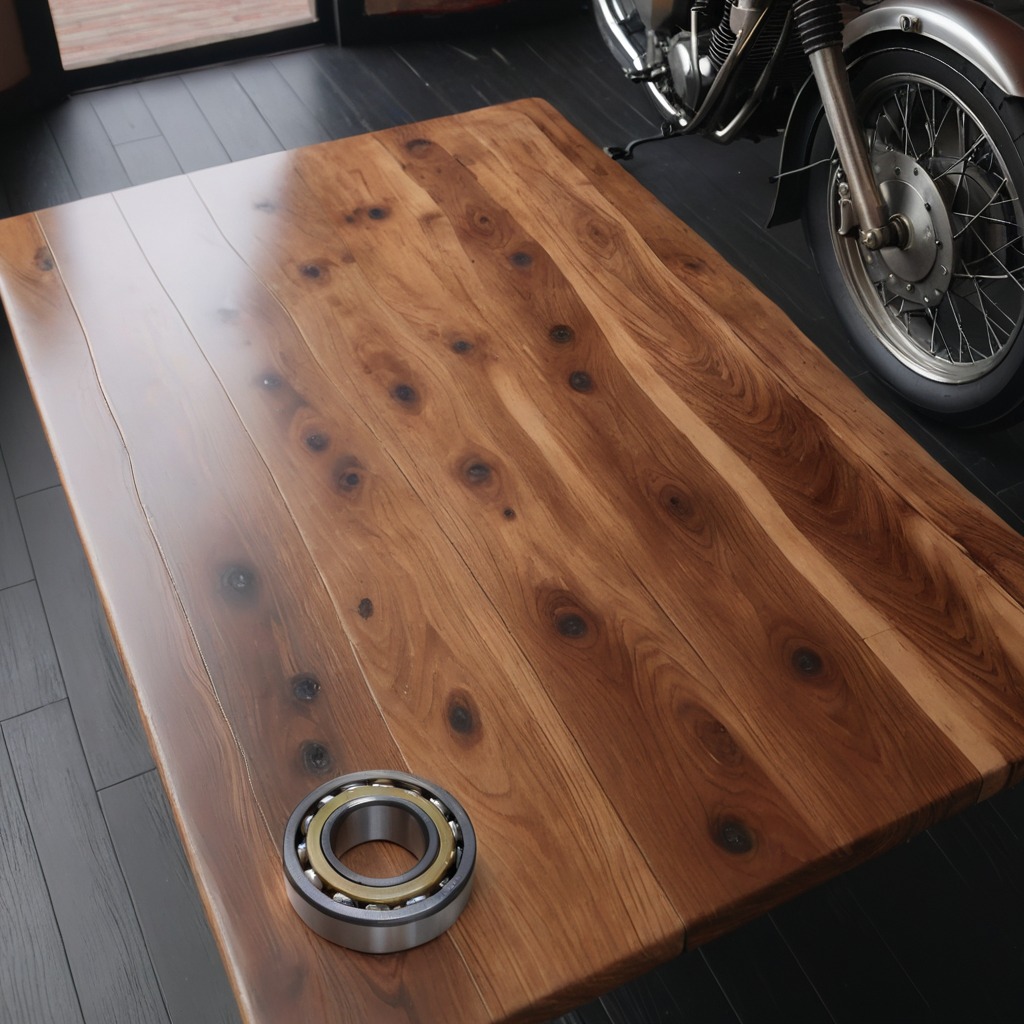
A metal ball bearing is lying on the oil-spilled wooden table in a vintage motorcycle garage.